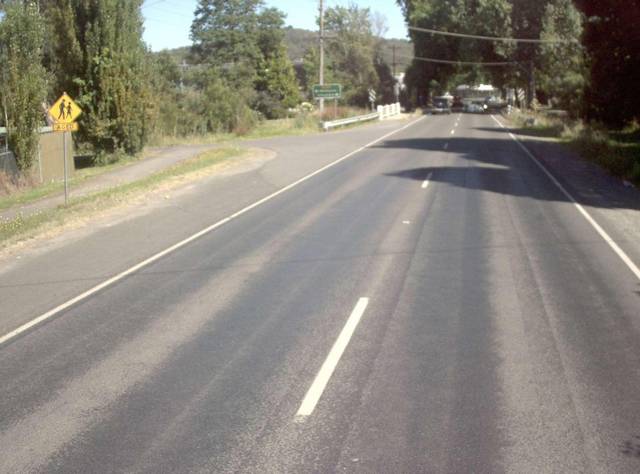
Region: Australia
Coordinates: -37.653, 145.525